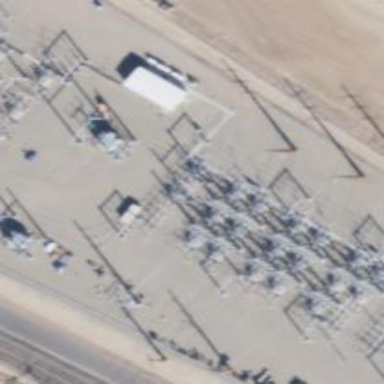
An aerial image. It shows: Switch used for power control.